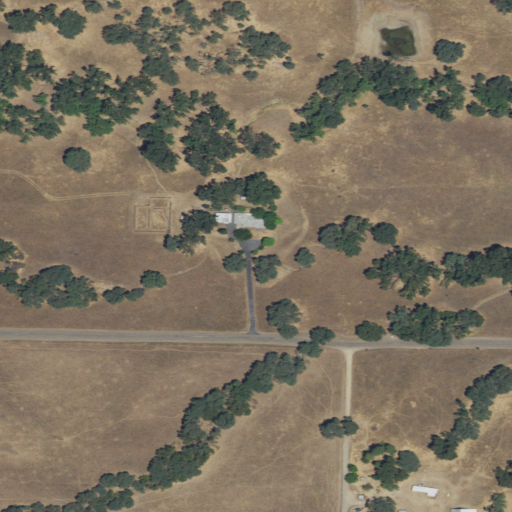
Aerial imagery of valley in California named Watts Valley containing shrub, grassland, evergreen forest, open development, low intensity development, and deciduous forest